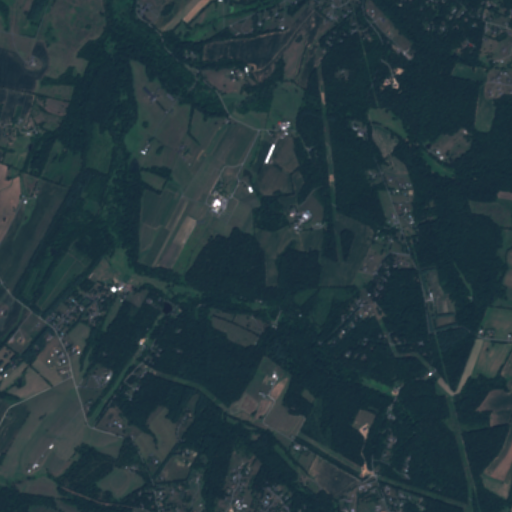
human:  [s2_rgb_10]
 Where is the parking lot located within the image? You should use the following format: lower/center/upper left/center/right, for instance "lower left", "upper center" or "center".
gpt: The parking lot is located in the center of the image.
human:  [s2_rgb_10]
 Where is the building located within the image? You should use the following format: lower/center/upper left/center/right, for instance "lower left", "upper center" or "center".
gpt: There is no building in the image.